This wavelet scalogram was computed from a rotor test-rig vibration snapshot. Diagnose the rotating machine from this image, choosing from: normal, misalignment, unbalance, looseness.
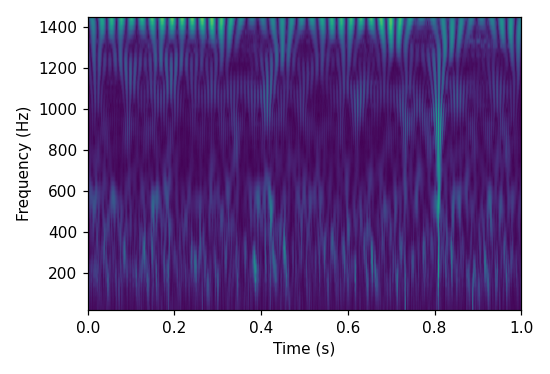
Answer: unbalance